Milling tool wear sample.
Tool blade image: 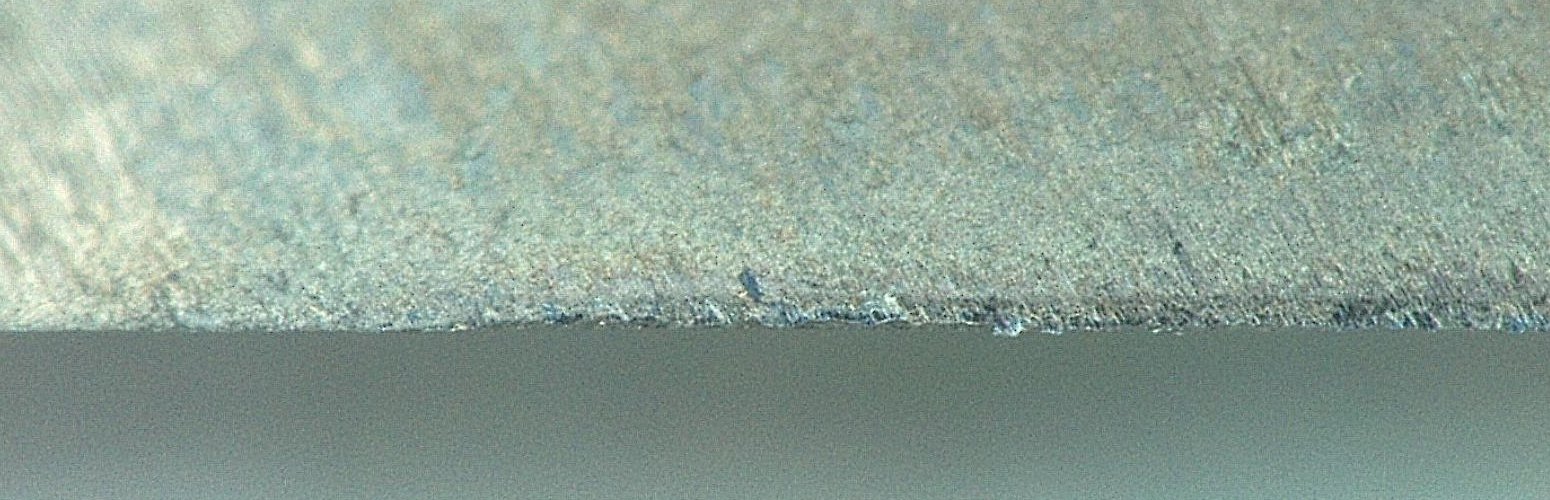
Chip image: 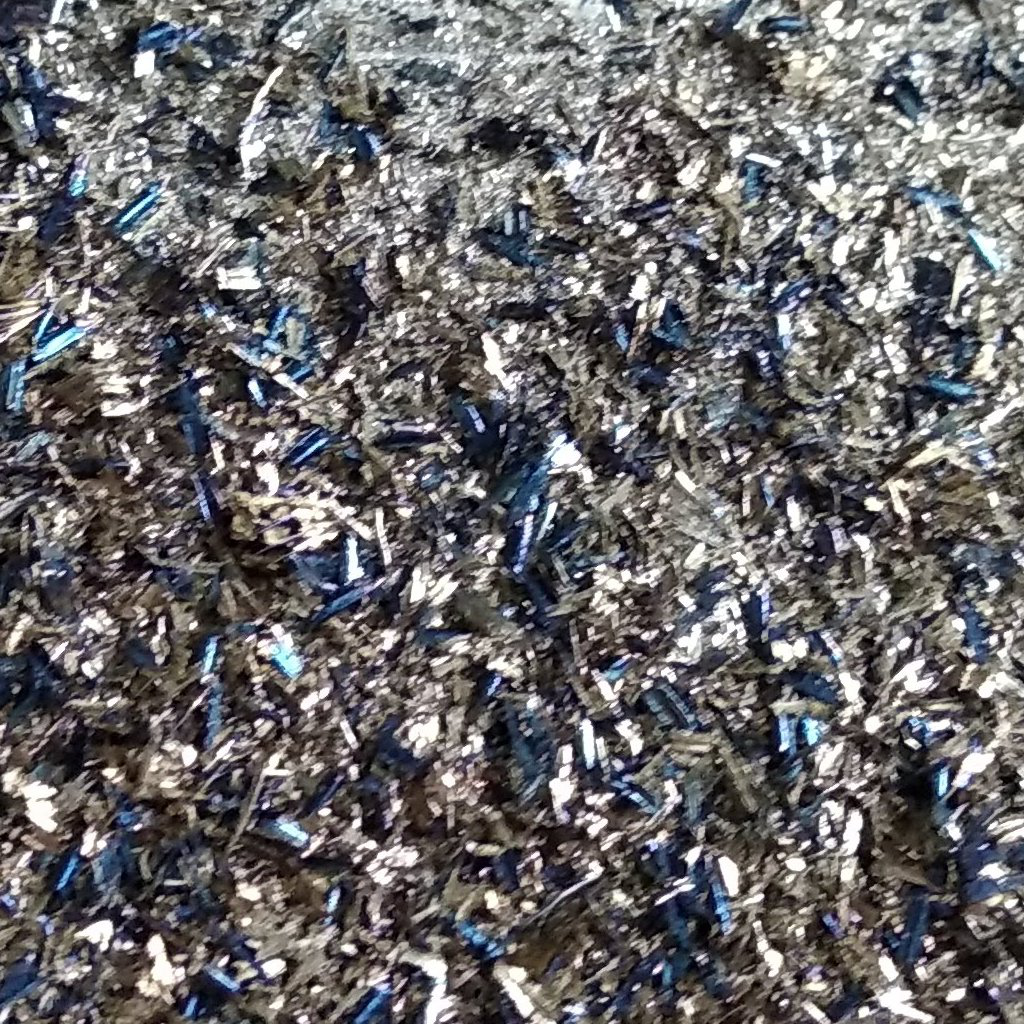
Workpiece image: 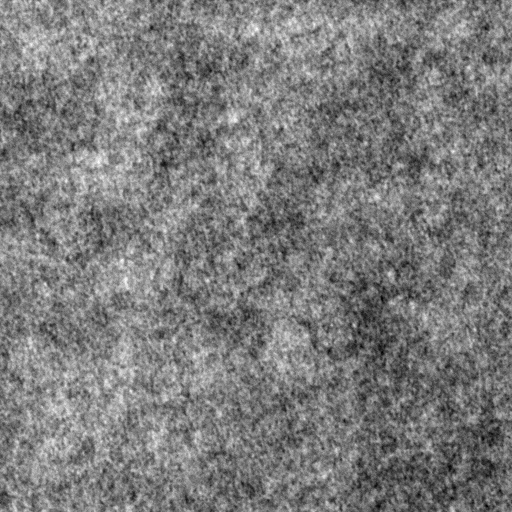
Tool wear state: dulled
Gaps: 0
Flank wear: 112.81
Overhang: 32.81
Force-signal Mel-spectrograms (X, Y, Z axes): 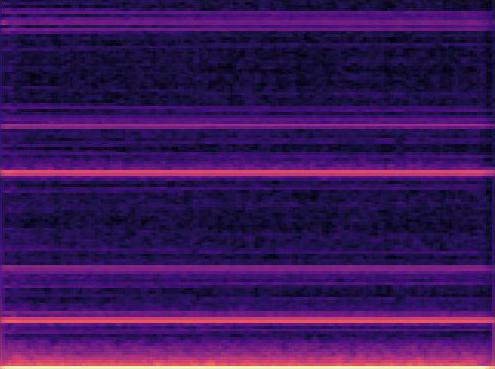 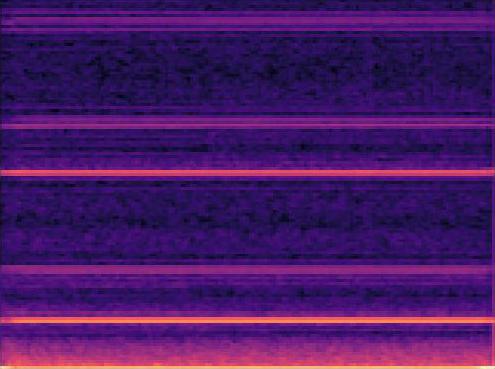 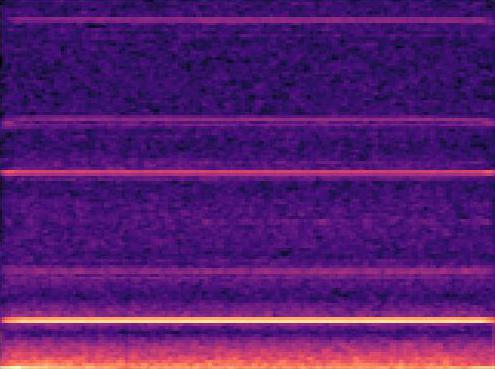
Force-signal scalograms (X, Y, Z axes): 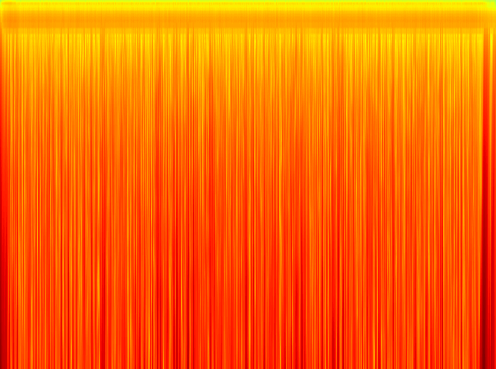 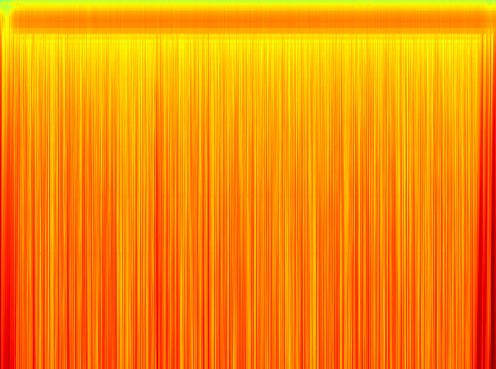 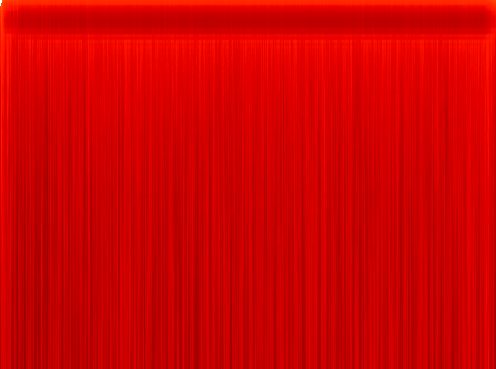
Force phase: accelerated_severe_wear